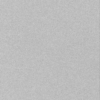
Label: dusty